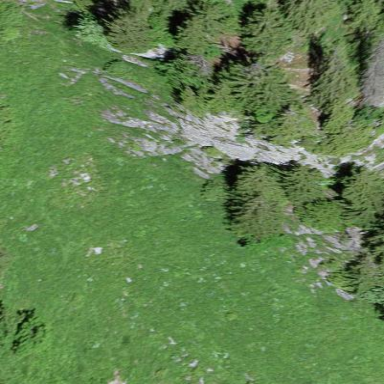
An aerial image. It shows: Forest area.